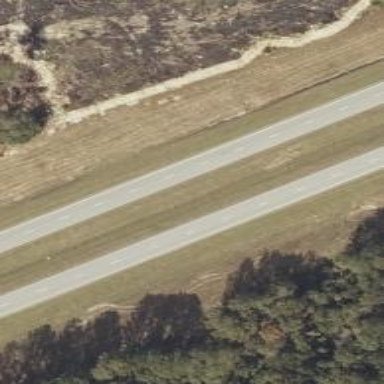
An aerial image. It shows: Expressway with dual carriageways made of asphalt at trunk level.